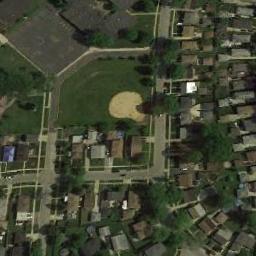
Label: baseball_diamond